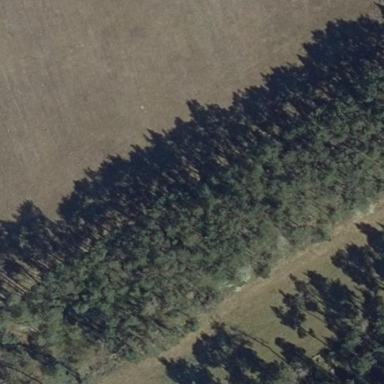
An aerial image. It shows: Forest area.